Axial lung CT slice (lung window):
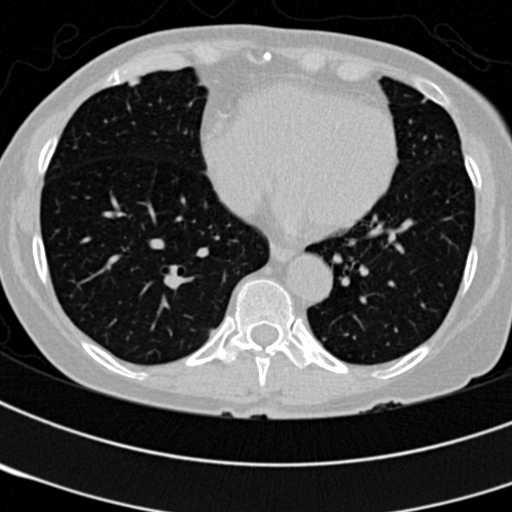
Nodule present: no